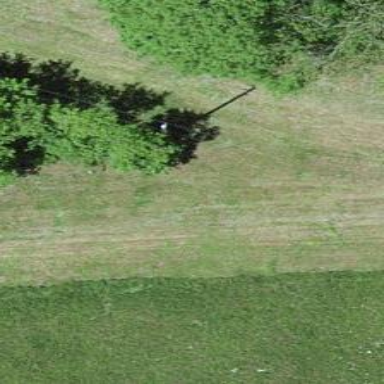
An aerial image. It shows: Minor power line.